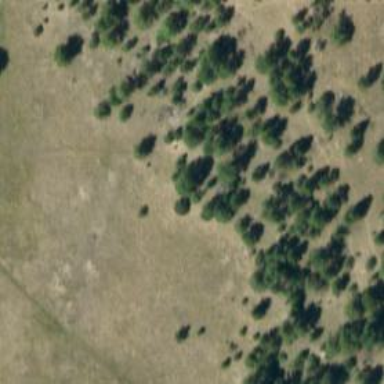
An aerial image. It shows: Woodland area filled with evergreen needle-leaved trees.